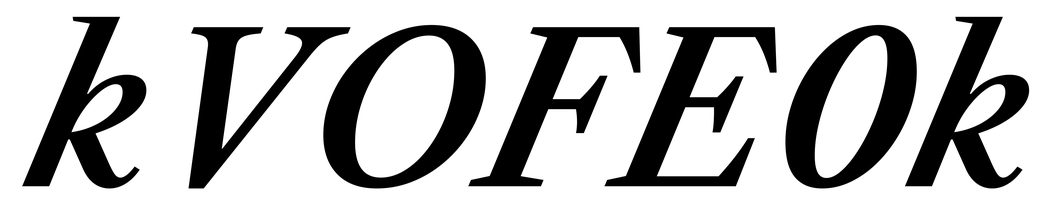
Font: LibreCaslonText-Italic_SemiBold_Italic